【题型】填空题　【知识点】平面几何　【难度】easy
如图，已知点 $O$ 是 $\triangle ABC$ 的重心，过点 $O$ 作 $EF \parallel BC$，分别交 $AB$、$AC$ 于点 $E$、$F$，若 $BC=6$，则 $EF=$ \_\_\_\_\_\_。

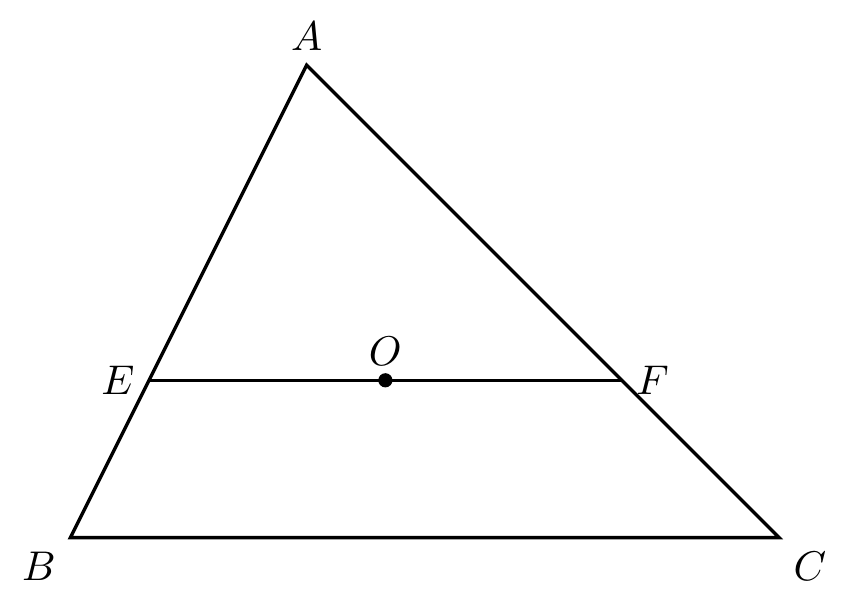
【解答】
解：连接 $AO$ 并延长交 $BC$ 于 $Q$，

$\because O$ 是 $\triangle ABC$ 的重心，

$\therefore AO : OQ = 2 : 1$，

$\therefore AO : AQ = 2 : 3$，

$\because EF \parallel BC$，

$\therefore \triangle AEO \sim \triangle ABQ$，$\triangle AEF \sim \triangle ABC$，

$\dfrac{EF}{BC} = \dfrac{AE}{AB} = \dfrac{AO}{AQ} = \dfrac{2}{3}$

$\because BC = 6$，

$\therefore EF = 4$。

故答案为：$4$。
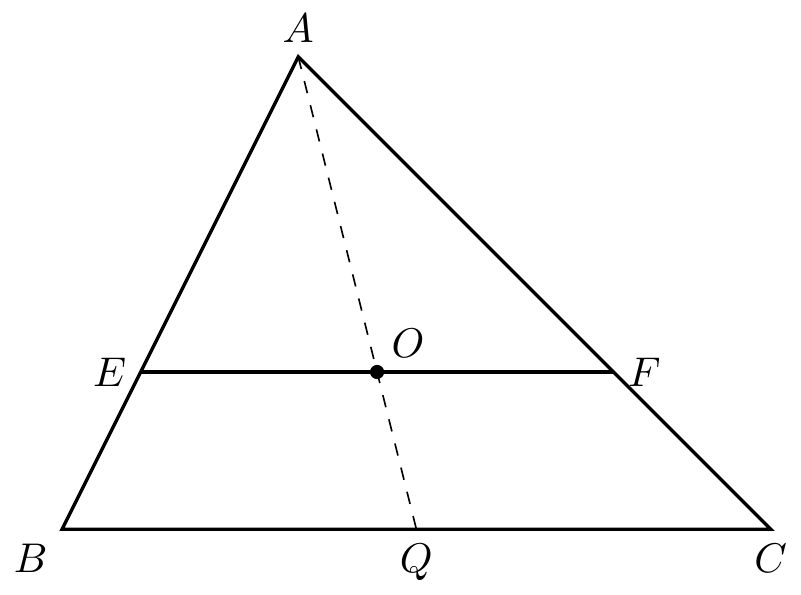